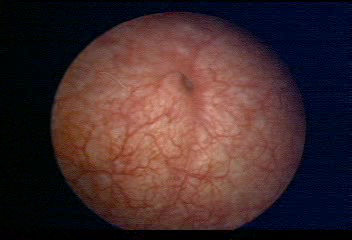
Modality: WLC
Class: Normal mucosa
Bladder cancer association: No